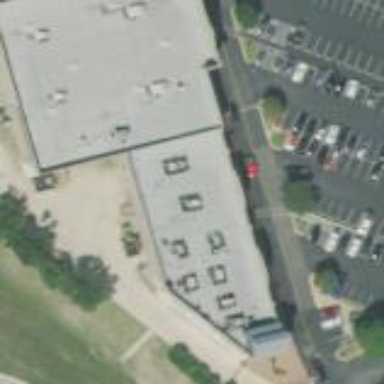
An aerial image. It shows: Building.